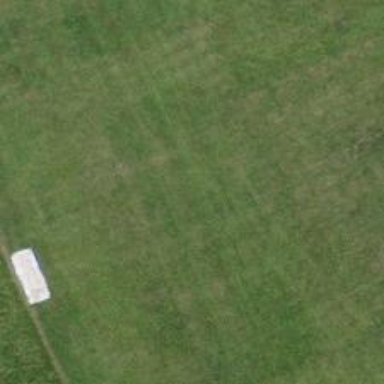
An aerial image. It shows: Grass runway at the airport.